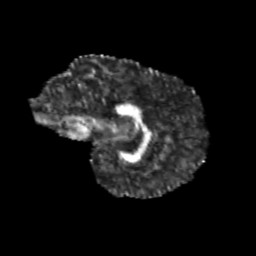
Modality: FA
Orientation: sagittal
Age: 9
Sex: male
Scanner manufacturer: siemens
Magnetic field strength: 3 T
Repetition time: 3.8 s
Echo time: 0.07 s